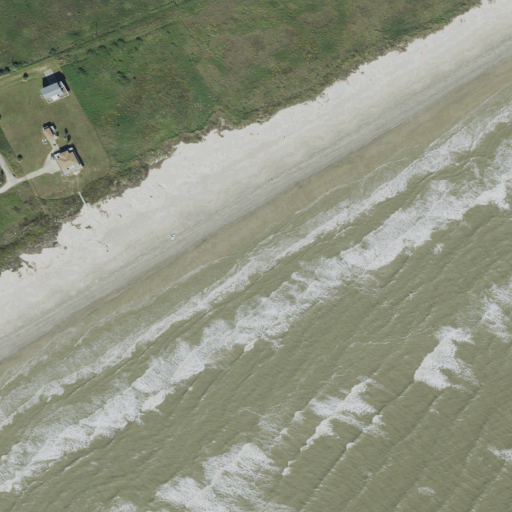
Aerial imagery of beach in Texas named Bermuda Beach containing open water, herbaceous wetlands, grassland, open development, low intensity development, medium intensity development, barren land, and high intensity development